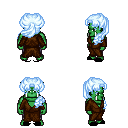
a pixel art fantasy rpg character, male body template, orc, green skin, brown robe, metal pants, white cyan princess hairstyle, black slippers, four views (front, back, left, right), 2x2 character sprite sheet, small pixel art, hard edges, no anti-aliasing